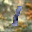
Label: 1